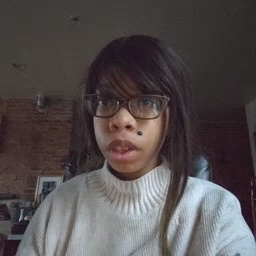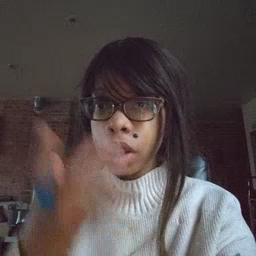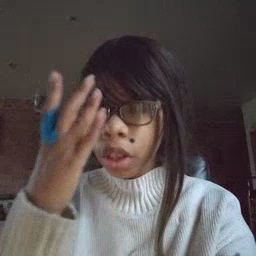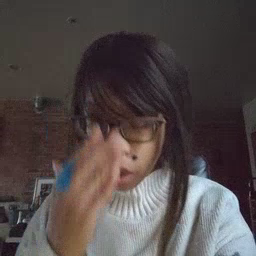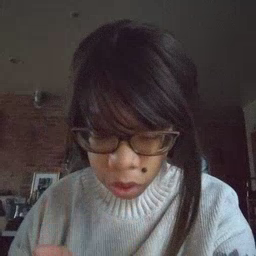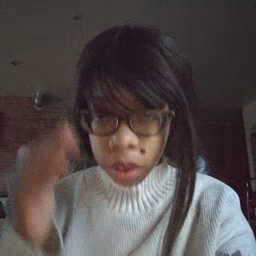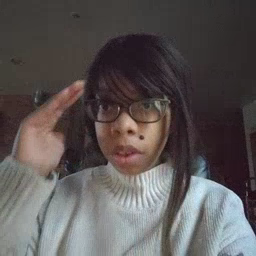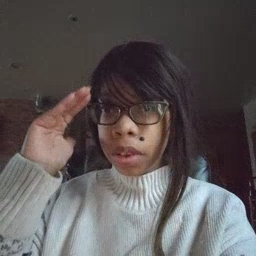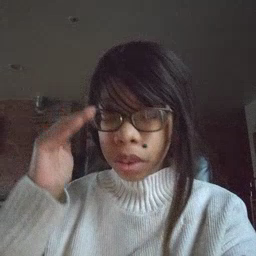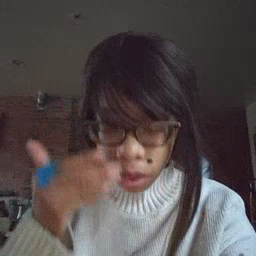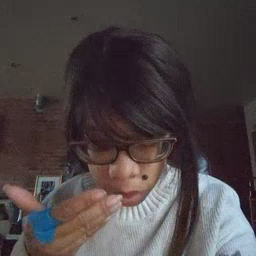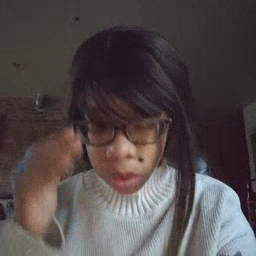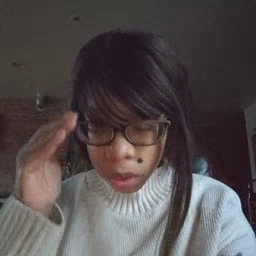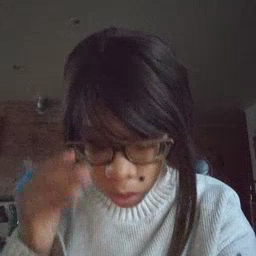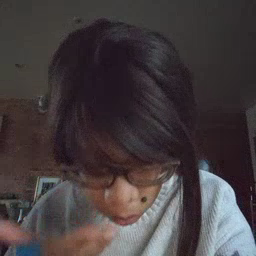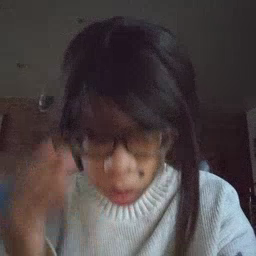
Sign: sleepy